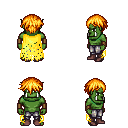
a pixel art fantasy rpg character, male body template, orc, green skin, yellow tattered cape, metal pants, light blonde short bangs hairstyle, leather bracers, maroon shoes, four views (front, back, left, right), 2x2 character sprite sheet, small pixel art, hard edges, no anti-aliasing